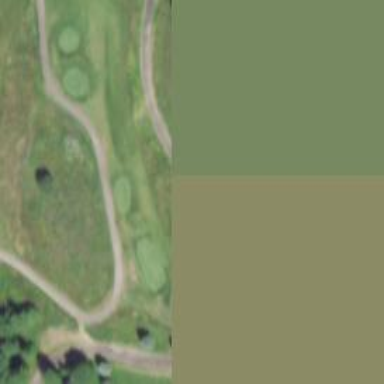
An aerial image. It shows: Path for both road and golf.